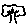
Label: tree